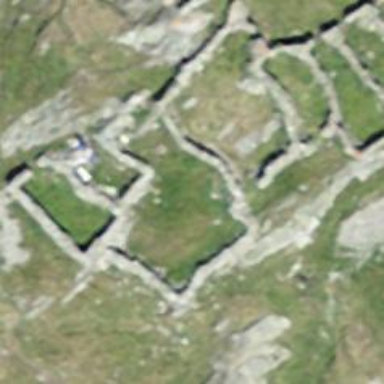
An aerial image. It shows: Wall made of dry stone.